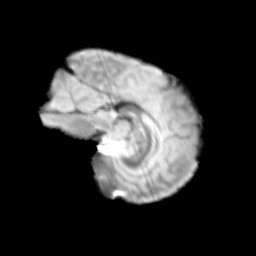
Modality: T2w
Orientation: sagittal
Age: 13
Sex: female
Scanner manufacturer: siemens
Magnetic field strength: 3 T
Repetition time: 3.8 s
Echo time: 0.07 s